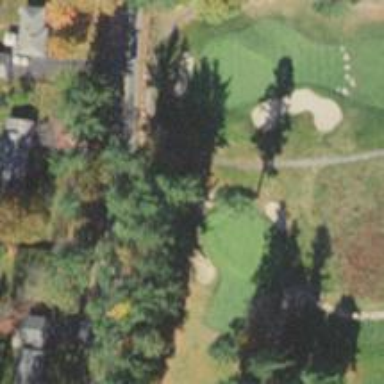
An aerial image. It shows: Golf hole.